Interaction volume radius: 5 \u00c5
Interaction volume height: 20 \u00c5
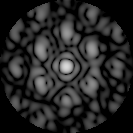
Disorder parameter: 0.4587